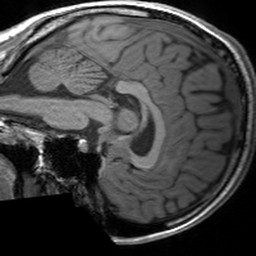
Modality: T1w
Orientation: sagittal
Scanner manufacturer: siemens
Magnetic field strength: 3 T
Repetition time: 1.54 s
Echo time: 0.00234 s